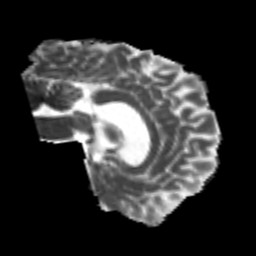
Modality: MD
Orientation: sagittal
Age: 22
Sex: male
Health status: healthy
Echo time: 0.074 s